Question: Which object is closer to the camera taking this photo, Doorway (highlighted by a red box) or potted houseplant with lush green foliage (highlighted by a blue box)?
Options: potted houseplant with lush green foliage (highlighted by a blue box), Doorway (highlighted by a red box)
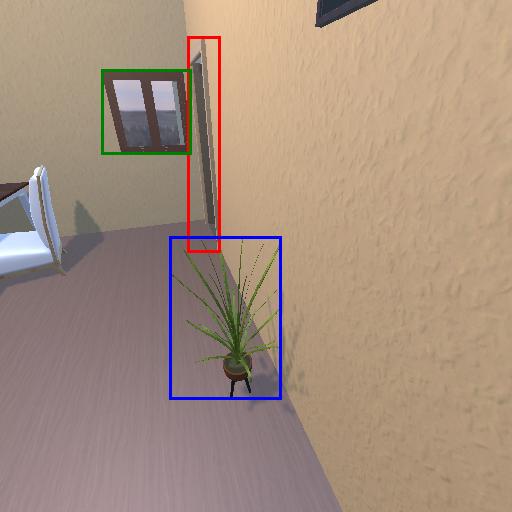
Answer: potted houseplant with lush green foliage (highlighted by a blue box)